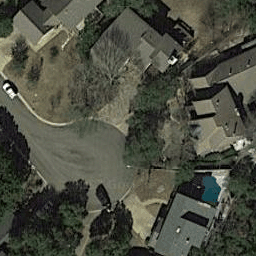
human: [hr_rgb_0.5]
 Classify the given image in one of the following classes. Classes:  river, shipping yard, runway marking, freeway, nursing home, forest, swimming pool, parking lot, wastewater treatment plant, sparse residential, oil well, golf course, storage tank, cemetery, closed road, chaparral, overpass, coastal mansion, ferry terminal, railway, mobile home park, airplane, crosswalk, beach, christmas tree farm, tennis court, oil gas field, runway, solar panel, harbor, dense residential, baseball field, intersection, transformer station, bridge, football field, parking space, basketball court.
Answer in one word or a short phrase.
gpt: closed road